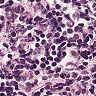
Metastatic tissue present: no